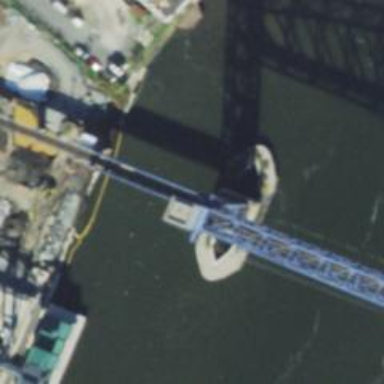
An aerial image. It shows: Lift bridge for railway traffic.